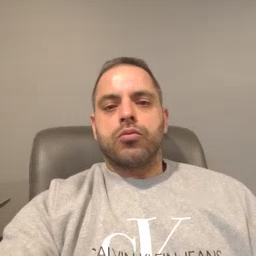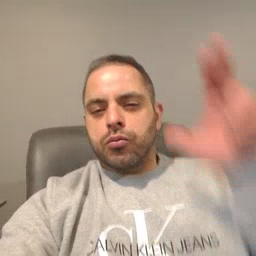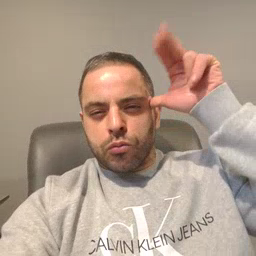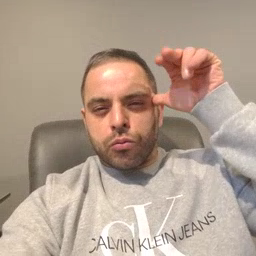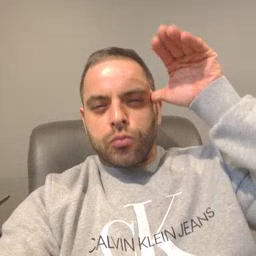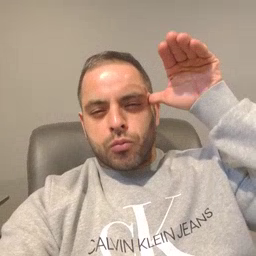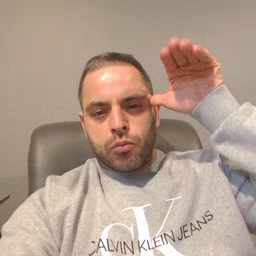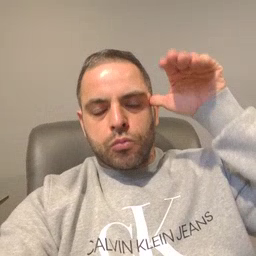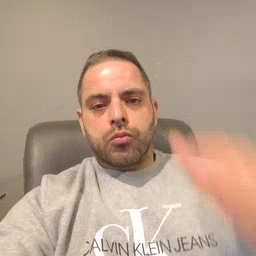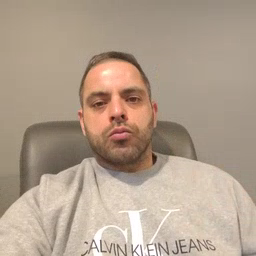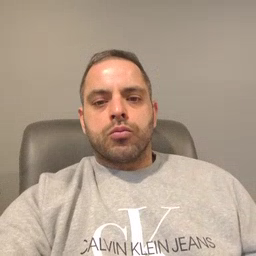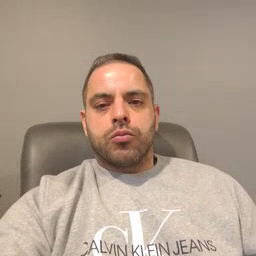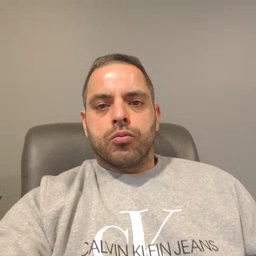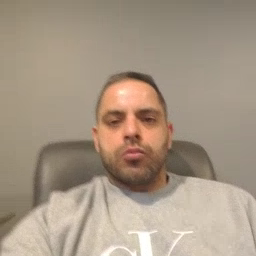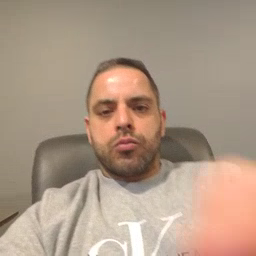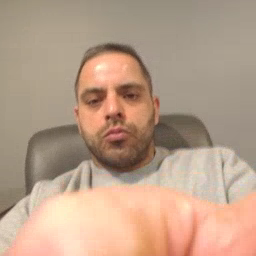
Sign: donkey